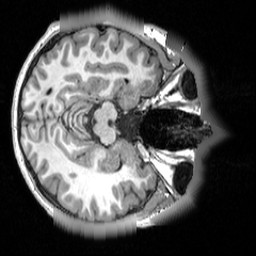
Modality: T1w
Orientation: axial